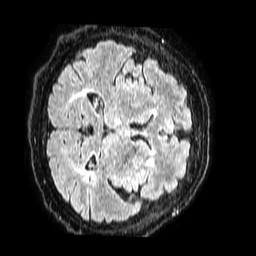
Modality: FLAIR
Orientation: axial
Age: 69
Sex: female
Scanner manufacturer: philips
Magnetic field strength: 1.5 T
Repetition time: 4.8 s
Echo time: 0.3 s